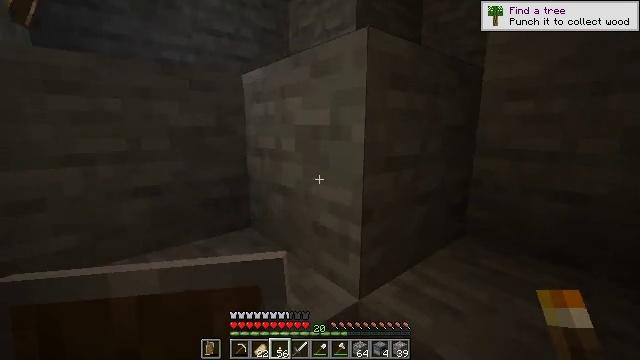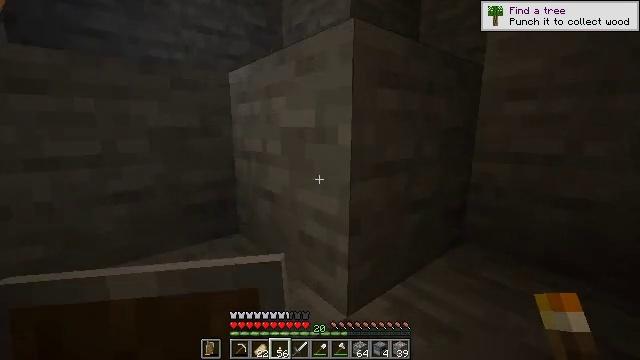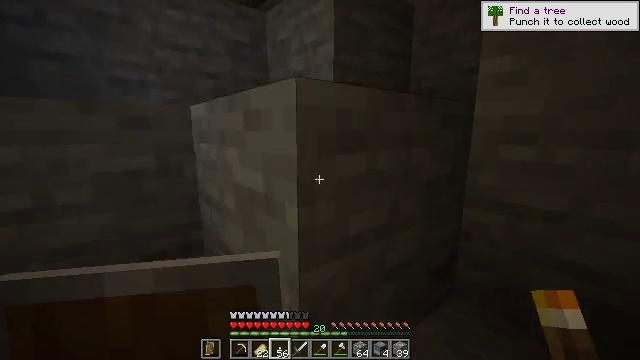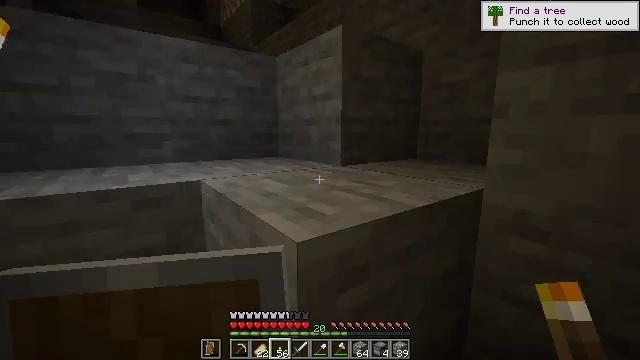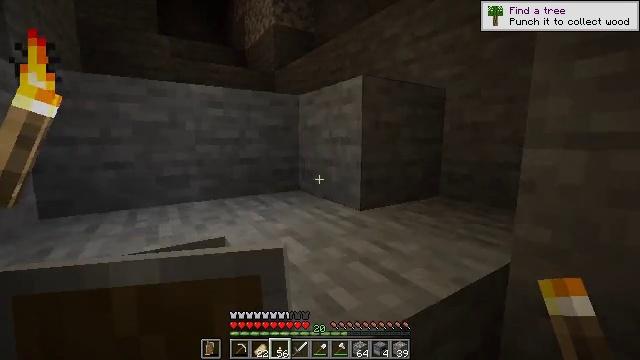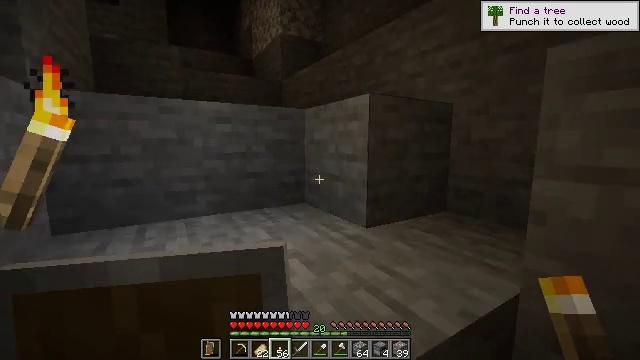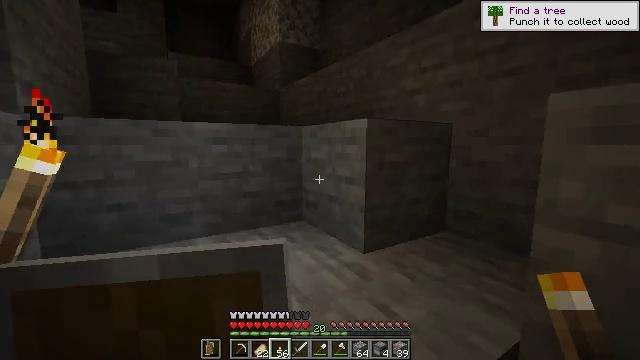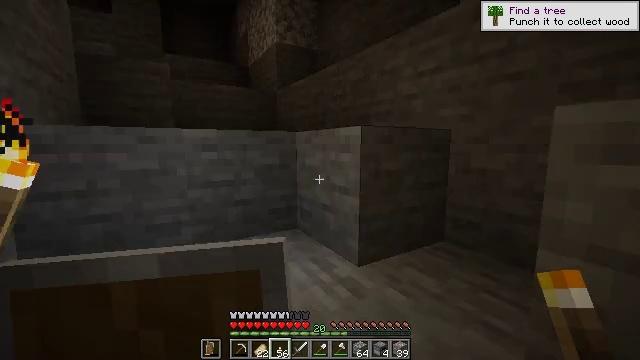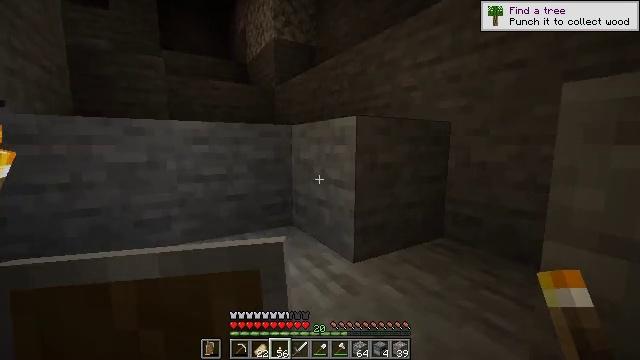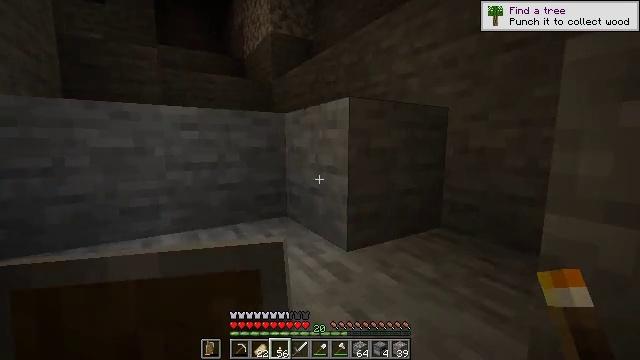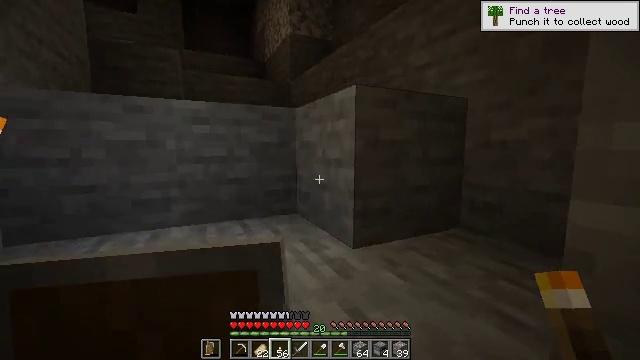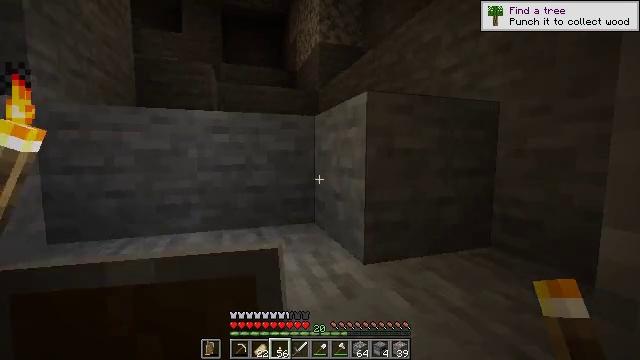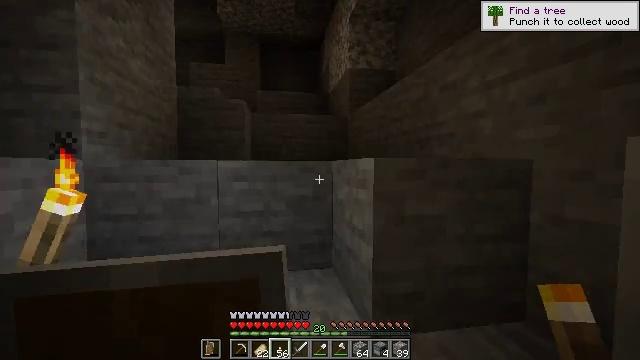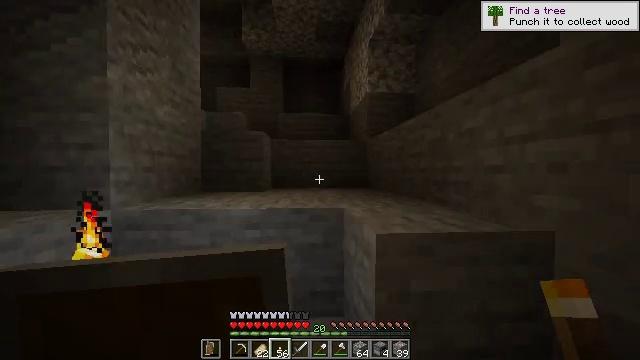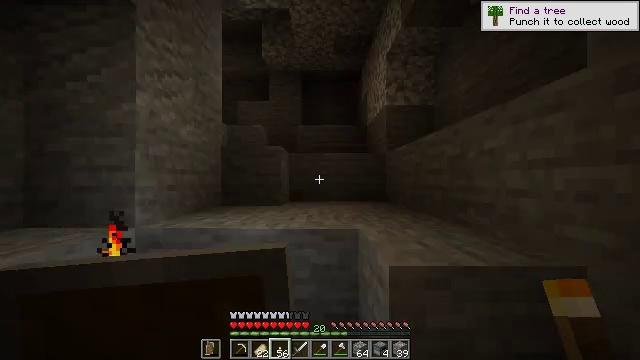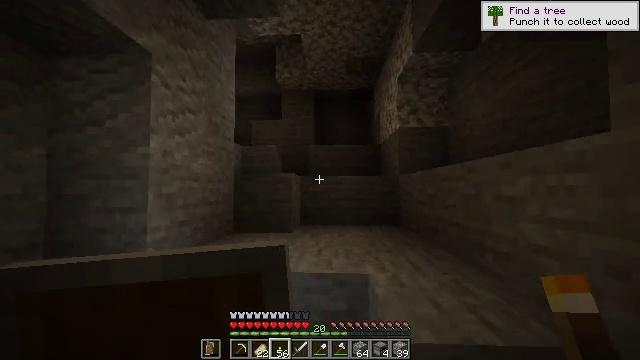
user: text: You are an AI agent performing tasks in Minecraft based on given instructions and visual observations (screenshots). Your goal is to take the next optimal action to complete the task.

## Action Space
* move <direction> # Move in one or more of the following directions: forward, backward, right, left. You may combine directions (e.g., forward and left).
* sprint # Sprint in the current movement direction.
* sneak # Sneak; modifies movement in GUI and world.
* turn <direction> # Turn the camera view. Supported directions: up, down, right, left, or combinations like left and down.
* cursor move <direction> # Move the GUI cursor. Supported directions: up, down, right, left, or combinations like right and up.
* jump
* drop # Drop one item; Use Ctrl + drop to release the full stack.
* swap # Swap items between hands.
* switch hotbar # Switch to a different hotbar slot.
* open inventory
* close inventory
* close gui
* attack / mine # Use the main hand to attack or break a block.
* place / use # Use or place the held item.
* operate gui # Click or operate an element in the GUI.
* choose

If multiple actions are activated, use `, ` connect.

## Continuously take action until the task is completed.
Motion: motion action
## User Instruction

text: Use nine redstone dust to craft a redstone block.
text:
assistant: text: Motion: move forward and move right
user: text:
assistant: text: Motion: move forward and move right, jump
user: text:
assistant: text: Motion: move forward and move right, turn left, jump
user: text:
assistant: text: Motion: move forward and move right, turn left and up, jump
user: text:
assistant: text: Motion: move forward and move right, turn left
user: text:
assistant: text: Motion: move forward and move right
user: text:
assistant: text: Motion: move forward and move right
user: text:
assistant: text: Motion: move forward and move right
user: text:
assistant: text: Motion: move forward and move right
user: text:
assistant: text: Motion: move forward and move right, turn left
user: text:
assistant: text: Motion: move forward and move right, turn left and up
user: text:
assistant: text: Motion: move forward and move right, turn left and up, jump
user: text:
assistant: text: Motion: move forward and move right, turn left and up, jump
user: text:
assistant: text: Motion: move forward and move right, turn left and up, jump
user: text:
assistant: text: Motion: move forward and move right, turn left and up, jump
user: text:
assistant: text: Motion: move forward and move right, turn left and up
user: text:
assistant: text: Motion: move forward and move right, turn left and up
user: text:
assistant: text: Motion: move forward and move right
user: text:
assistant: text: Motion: move forward
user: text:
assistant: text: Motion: move forward
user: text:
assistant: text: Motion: move forward
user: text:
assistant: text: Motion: move forward
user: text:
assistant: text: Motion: move forward, jump
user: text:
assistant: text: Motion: move forward, jump
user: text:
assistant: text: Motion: move forward, jump
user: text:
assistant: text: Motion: move forward, jump
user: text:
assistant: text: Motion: move forward
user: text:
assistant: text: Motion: move forward and move right
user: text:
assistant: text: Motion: move forward and move right
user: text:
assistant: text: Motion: move forward and move right